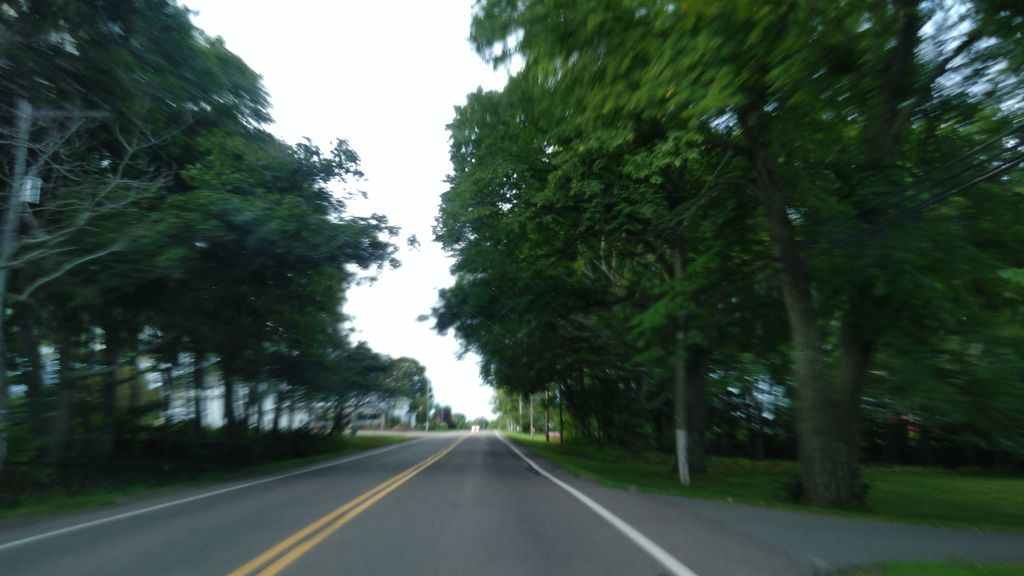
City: charlottetown